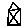
Label: house